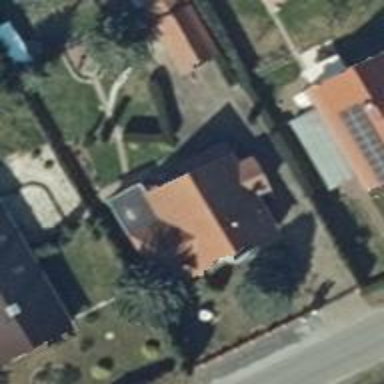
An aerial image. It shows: House with multiple parts.